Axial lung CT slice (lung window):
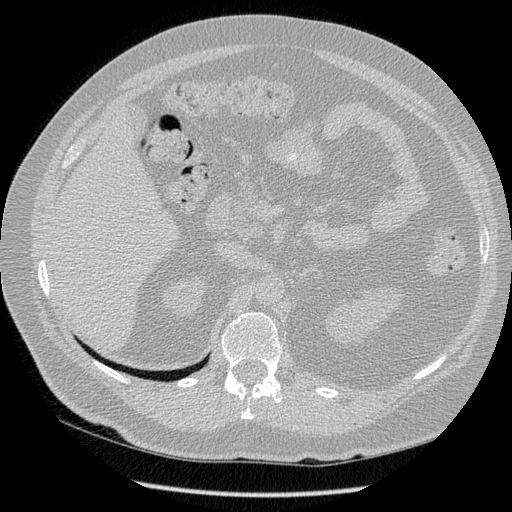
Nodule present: no